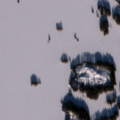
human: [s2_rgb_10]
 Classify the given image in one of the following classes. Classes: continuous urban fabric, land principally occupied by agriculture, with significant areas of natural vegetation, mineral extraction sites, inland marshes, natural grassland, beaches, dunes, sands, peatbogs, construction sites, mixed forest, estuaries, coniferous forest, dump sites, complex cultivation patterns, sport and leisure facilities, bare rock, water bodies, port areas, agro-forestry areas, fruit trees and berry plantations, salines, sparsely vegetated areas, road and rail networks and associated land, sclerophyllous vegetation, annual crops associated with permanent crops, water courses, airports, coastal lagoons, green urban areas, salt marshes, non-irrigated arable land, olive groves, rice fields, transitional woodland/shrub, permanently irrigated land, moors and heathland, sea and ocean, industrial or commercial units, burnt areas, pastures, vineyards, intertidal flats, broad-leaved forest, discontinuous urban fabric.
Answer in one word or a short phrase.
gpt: coniferous forest, water bodies